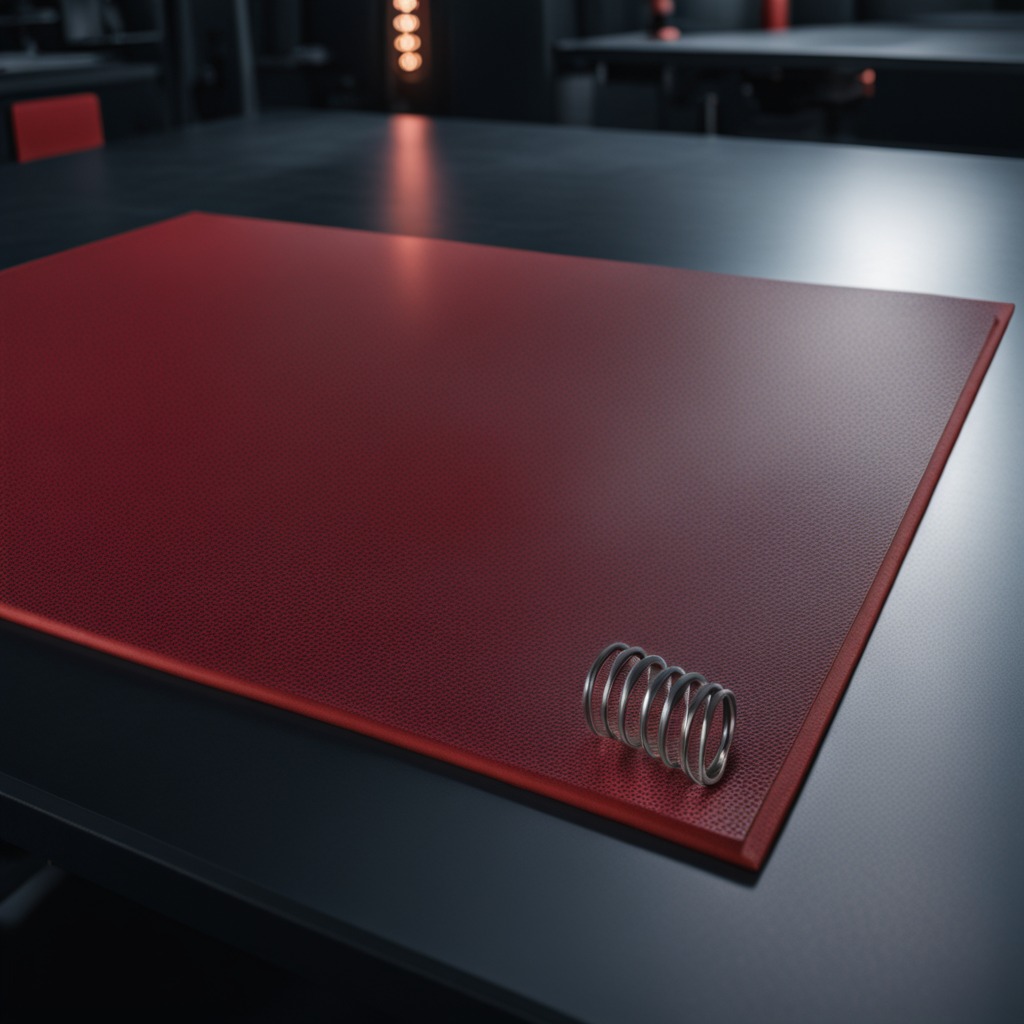
A coiled metal spring lies on the clean granite tabletop covered with a red rubber mat inside a workshop at night dim ambient light soft shadows worn but beneath the mat